Question: I have a problem in my application <URL>. In this application, I have a fragment that displays the user's media directory in a gridView. Here is a screenshot :

As you can see, each directory is represented with an ImageView and a TextView, this latter containing the name of the directory. If you check the third line, you will see that the text of two TextView are empty...This is my bug. The elements of my gridview that present such a bug varies if I scroll or if rotate my phone...
Here is my layout for an element of the gridView :
'''
<?xml version="1.0" encoding="utf-8"?>
<RelativeLayout xmlns:android="http://schemas.android.com/apk/res/android"
android:id="@+id/layout_global"
android:layout_width="fill_parent"
android:layout_height="wrap_content"
android:padding="1dp" >
<ImageView
android:id="@+id/directory_image"
android:layout_width="match_parent"
android:layout_height="match_parent"
android:contentDescription="@string/content_description_album_imageview" />
<TextView
android:id="@+id/directory_text"
style="@style/Act_MyOwnLife_TextView_large"
android:layout_width="match_parent"
android:layout_height="wrap_content"
android:layout_alignBottom="@id/directory_image"
android:background="@color/black_transparent"
android:gravity="right"
android:paddingRight="4dp"
android:singleLine="true"
/>
</RelativeLayout>
'''
And here is the code for my Adapter, focusing on the function getView:
'''
@Override
public View getView(int position, View view, ViewGroup parent) {
ViewHolder viewHolder = null;
if (view == null) {
LayoutInflater inflater = this.activity.getLayoutInflater();
view = inflater.inflate(R.layout.fragment_directory_gridview, parent, false);
viewHolder = new ViewHolder();
viewHolder.relativeLayout = (RelativeLayout)view.findViewById(R.id.layout_global);
viewHolder.textViewDirectory = (TextView) view.findViewById(R.id.directory_text);
viewHolder.imageViewDirectory = (ImageView) view.findViewById(R.id.directory_image);
view.setTag(R.id.viewHolder, viewHolder);
}else{
viewHolder = (ViewHolder) view.getTag(R.id.viewHolder);
}
viewHolder.relativeLayout.setLayoutParams(this.viewFragmentDirectory.layoutParams);
viewHolder.imageViewDirectory.setTag(position);
viewHolder.imageViewDirectory.setImageBitmap(null);
viewHolder.position = position;
ModelDirectoryAndMedia directoryAndImage =this.directoriesAndMedias.get(position);
viewHolder.textViewDirectory.setText(directoryAndImage.directoryView);
ImageView imageView = viewHolder.imageViewDirectory;
// creation/retrieve the thumbnail with a thread
job = new Job(imageView,
directoryAndImage.media, Options.OPTIONS_THUMBNAIL,
position);
this.bitmapCreate.addJobThumbnail(job);
return view;
}
'''
What I did to find the bug :
- - -
But without success...the bug was still here...
After more test, I found the reason of the bug: it is due to this line of code in the getView method :
'''
viewHolder.relativeLayout.setLayoutParams(this.viewFragmentDirectory.layoutPara ms);
'''
I use this line to display the empty ImageView to the correct size. So that when the thumbnail is ready, the insertion in the ImageView will not change its size ( the settings of my LayoutParams is done with the size of my thumbnail )
Any idea ? any comments on my code ?
Thanks a lot !
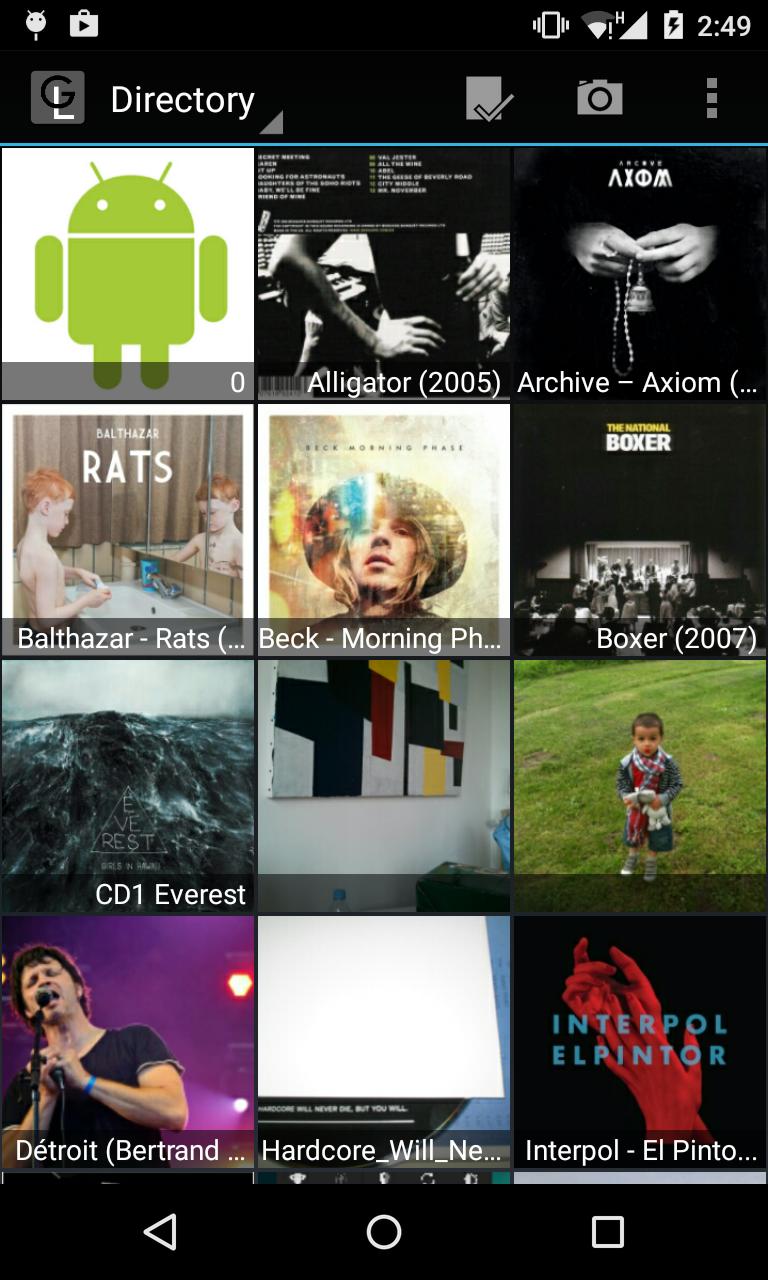
Answer: Ok...The bug was due to the call to :
'''
viewHolder.relativeLayout.setLayoutParams(this.viewFragmentDirectory.layoutParams);
'''
But I do not understand why...anyway, I did this to ensure that my ImageView had the correct initial size to display the thumbnail, loaded by a thread.
So I found an other solution to set a minimum size to the ImageView even if they are empty :
'''
viewHolder.imageView.setMinimumHeight(this.viewControlerAlbum.sizeThumbnail);
viewHolder.imageView.setMinimumWidth(this.viewControlerAlbum.sizeThumbnail);
'''
My layout.xml file is a bit updated :
'''
<ImageView
android:id="@+id/image"
android:layout_width="match_parent"
android:layout_height="match_parent"
android:contentDescription="@string/content_description_album_imageview"
android:scaleType="centerCrop"
android:adjustViewBounds="true"/>
'''
I added the adjustViewBounds attribute.